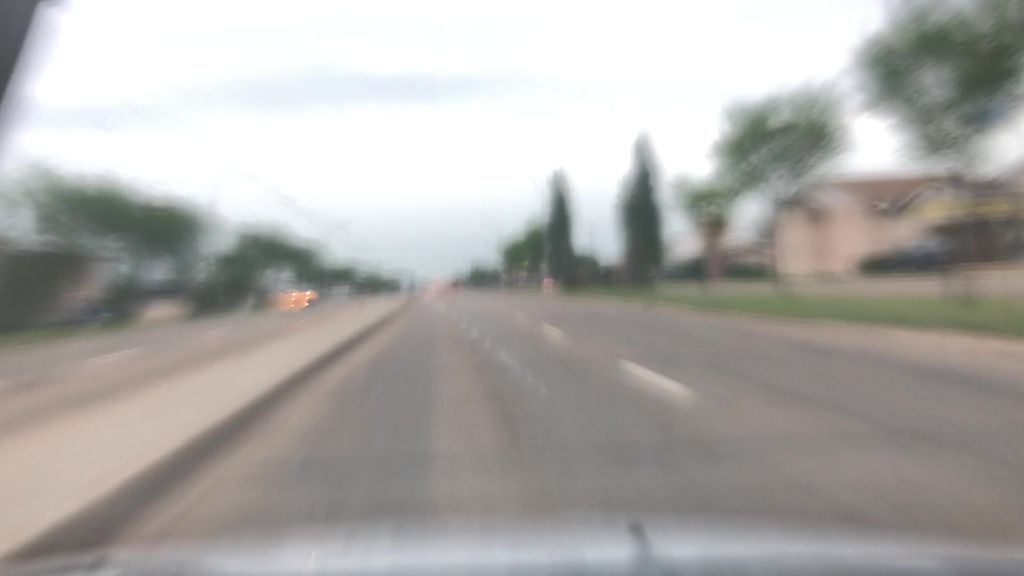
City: edmonton